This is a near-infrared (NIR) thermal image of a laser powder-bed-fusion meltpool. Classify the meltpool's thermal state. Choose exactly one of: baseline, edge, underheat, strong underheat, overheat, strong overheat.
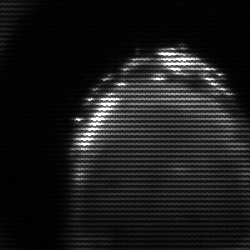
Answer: edge